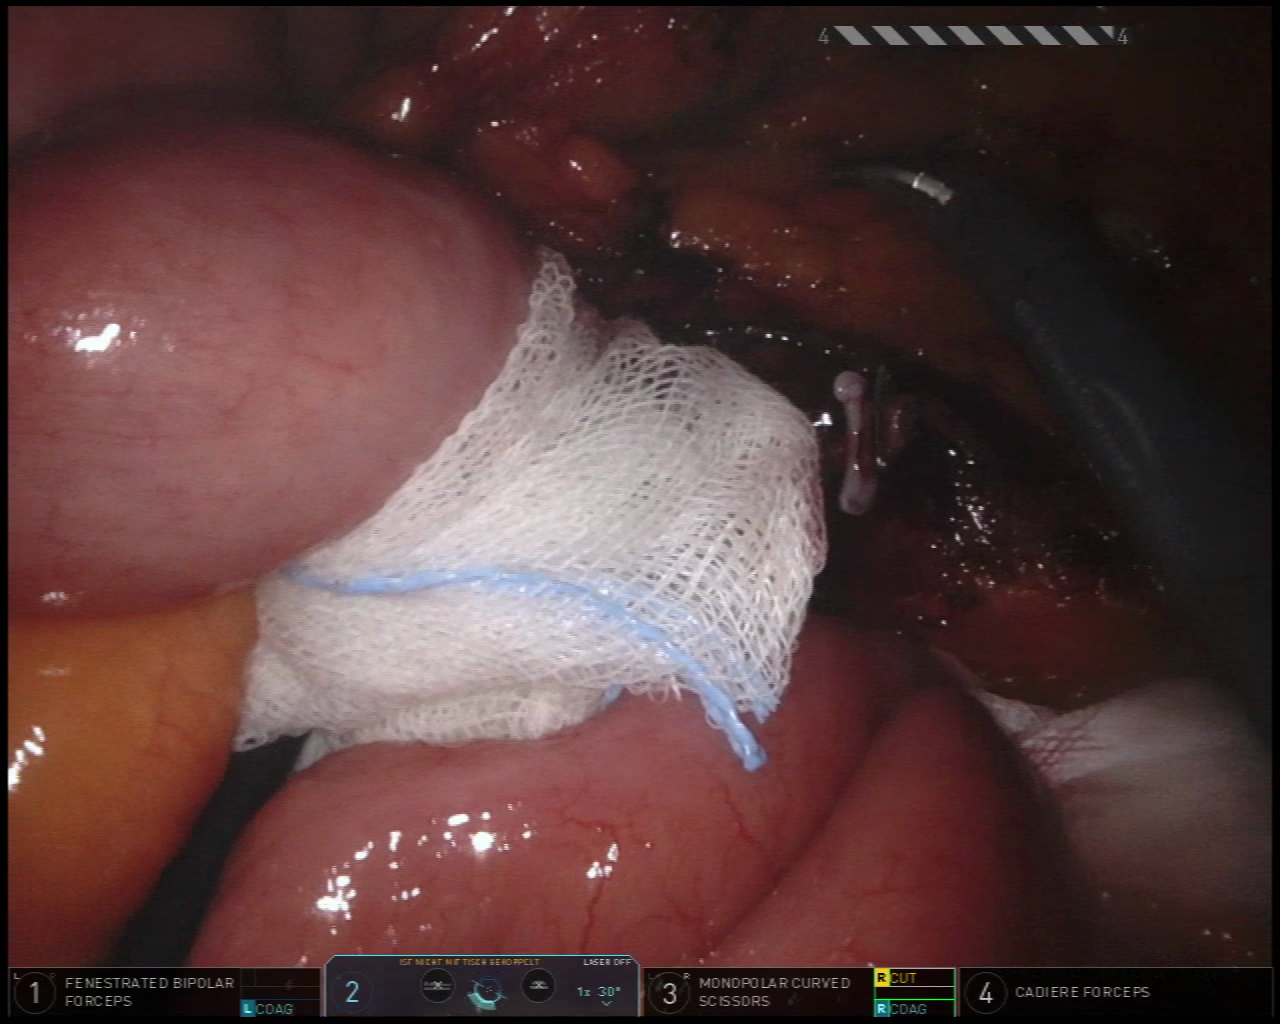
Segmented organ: small_intestine
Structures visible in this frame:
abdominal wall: no
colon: no
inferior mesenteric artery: no
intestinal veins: no
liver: no
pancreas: no
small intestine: yes
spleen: no
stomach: no
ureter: no
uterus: no
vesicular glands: no